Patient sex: M
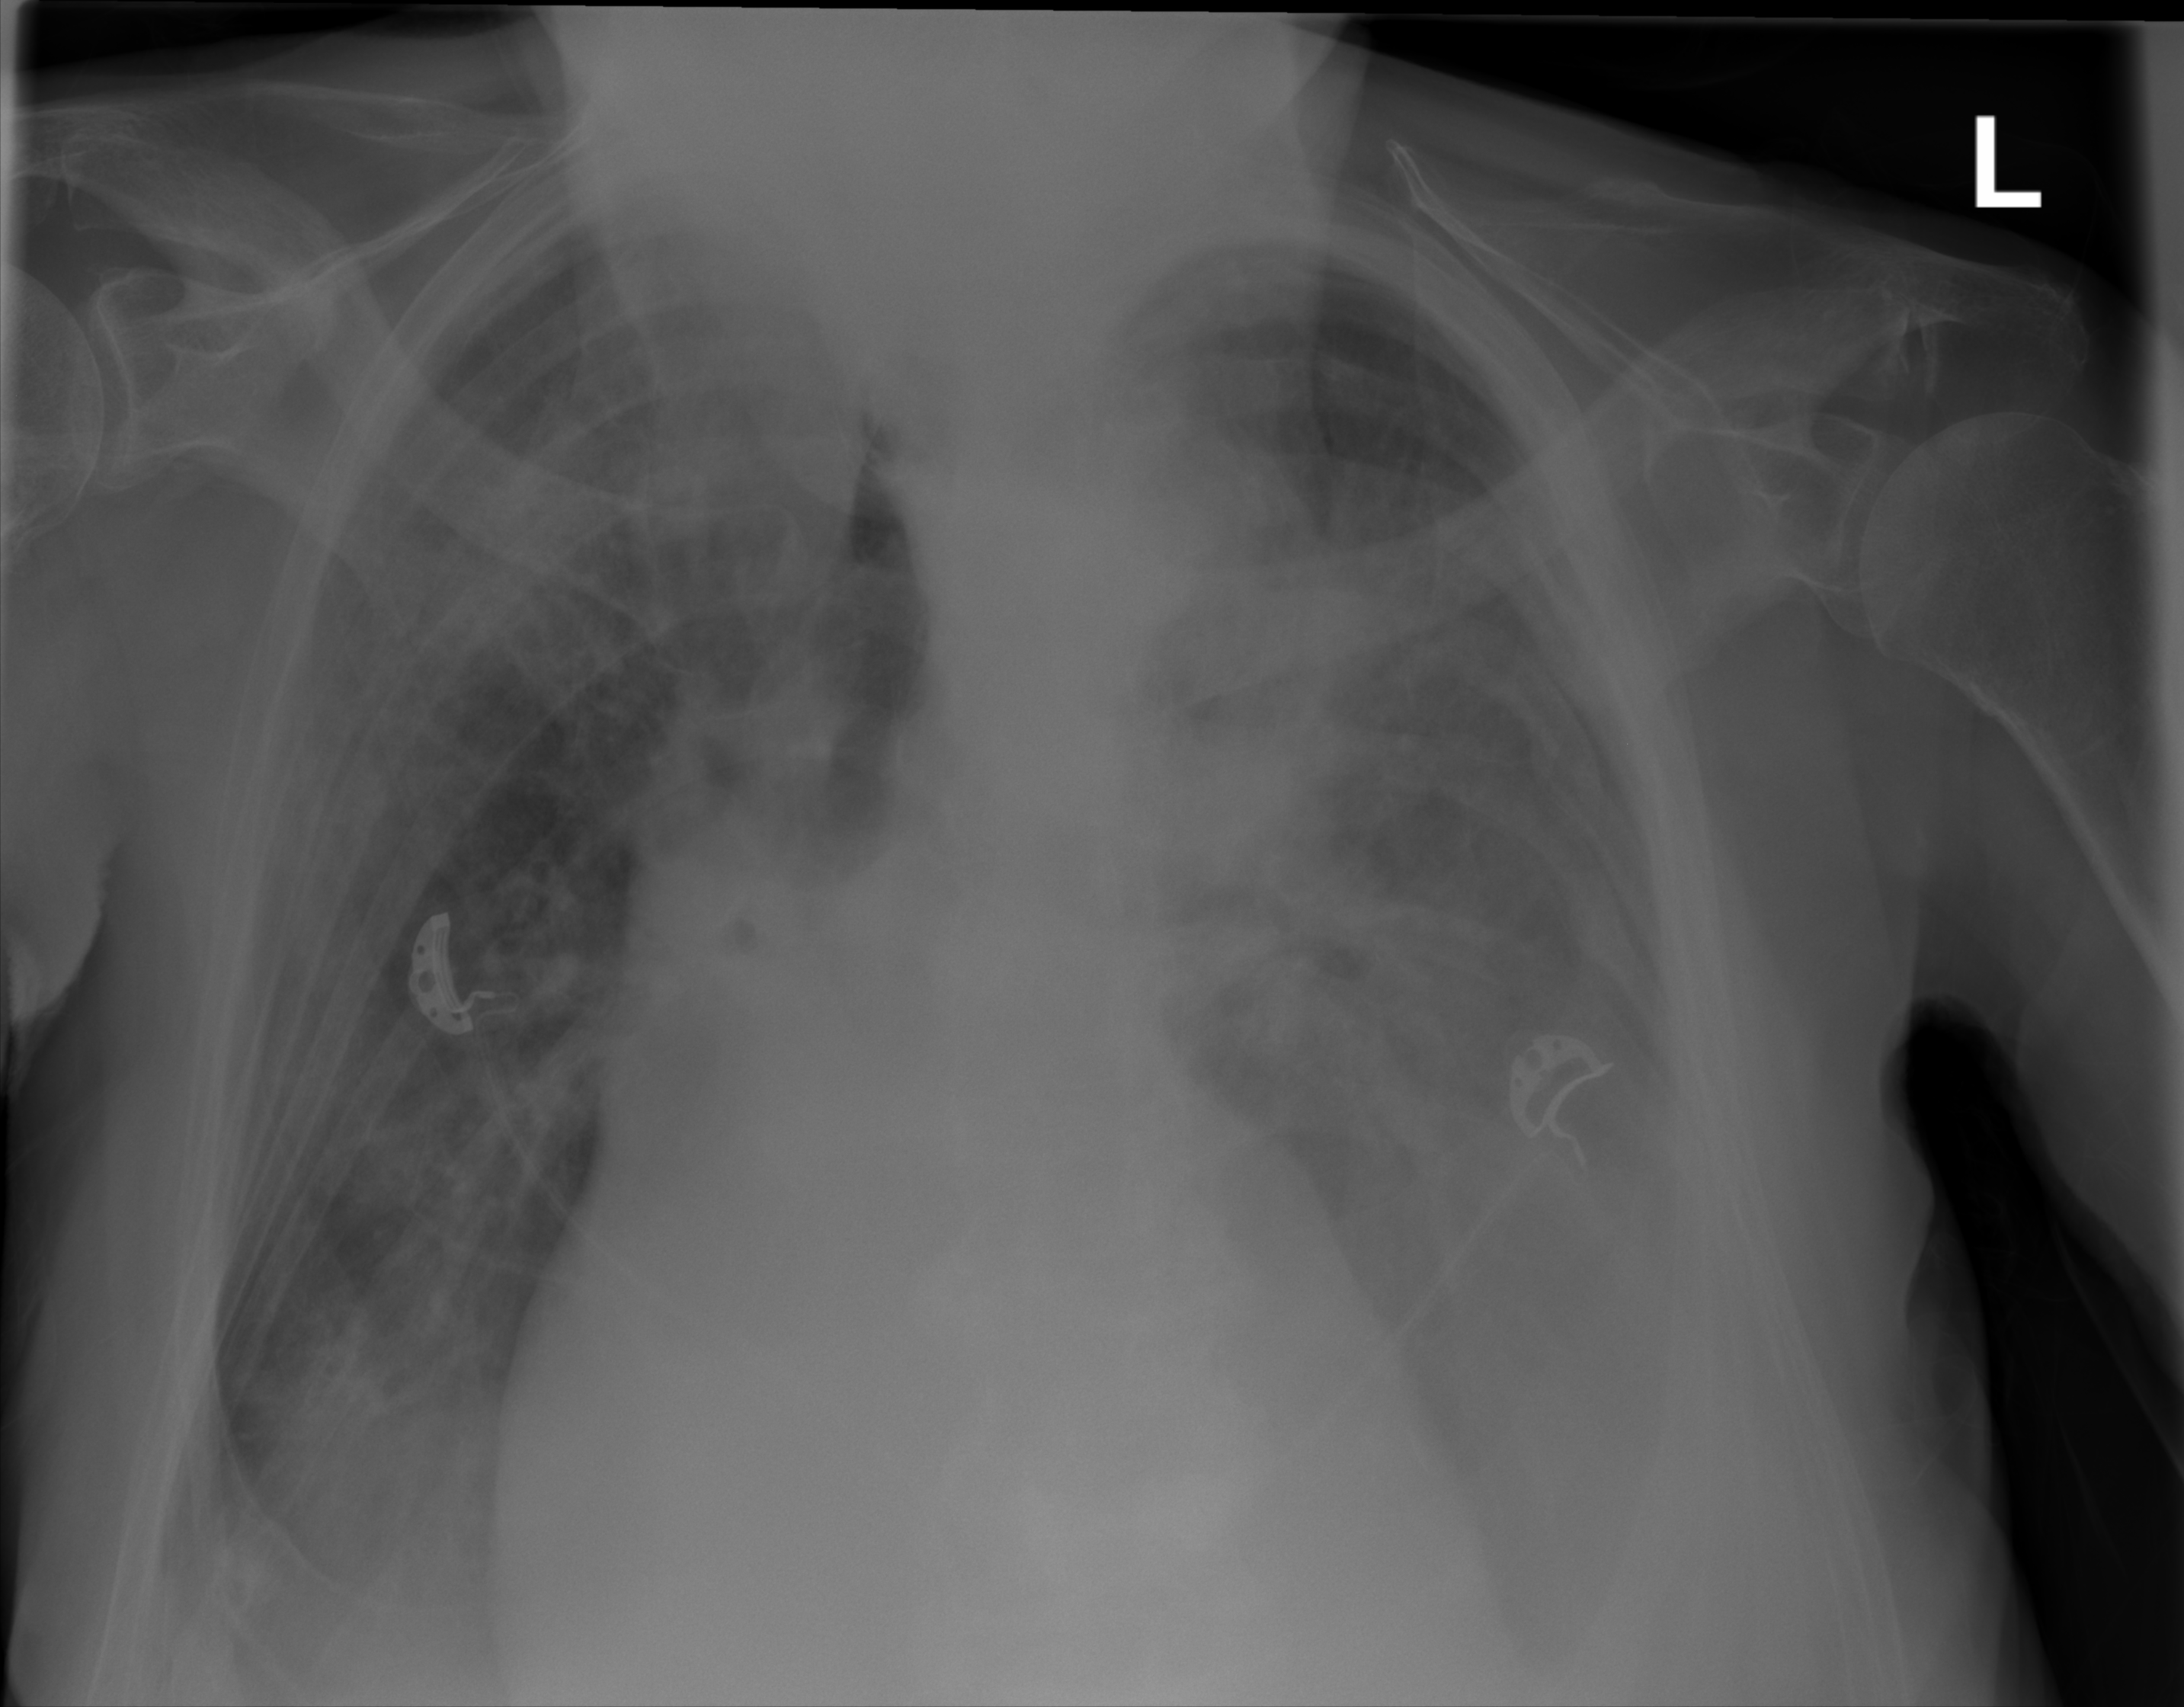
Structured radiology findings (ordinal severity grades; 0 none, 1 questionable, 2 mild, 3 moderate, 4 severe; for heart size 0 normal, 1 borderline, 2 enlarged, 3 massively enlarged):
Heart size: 3
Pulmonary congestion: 4
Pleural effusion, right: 3
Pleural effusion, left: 3
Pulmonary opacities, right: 3
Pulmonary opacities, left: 4
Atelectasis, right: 4
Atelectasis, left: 4